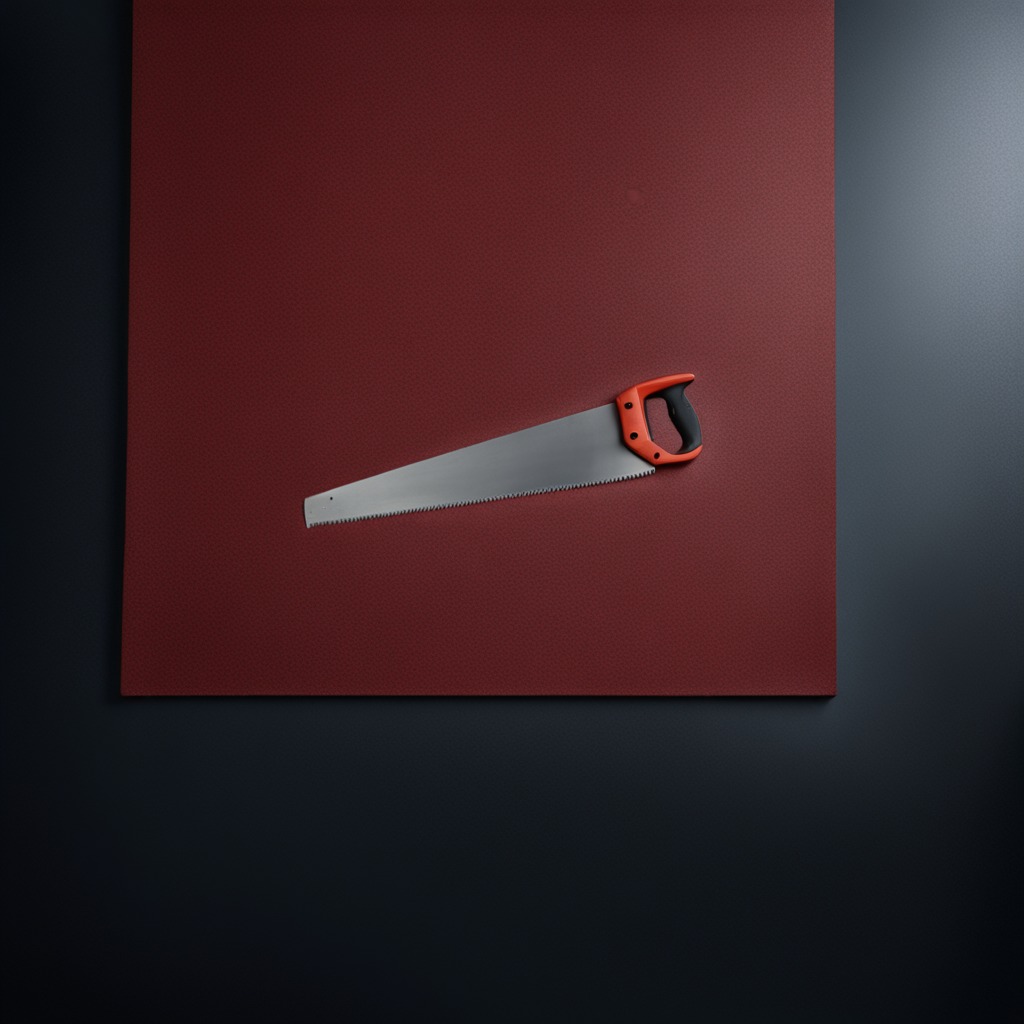
A metal saw lies on a clean granite tabletop covered with a red rubber mat inside a workshop at night dim ambient light soft shadows worn but beneath the mat